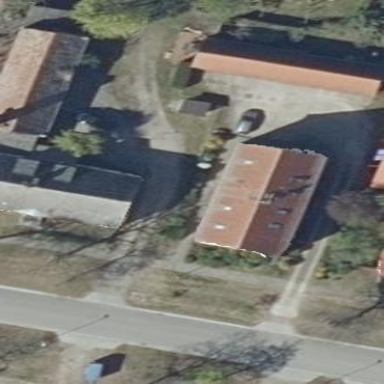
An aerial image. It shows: Residential building.